Interaction volume radius: 5 \u00c5
Interaction volume height: 10 \u00c5
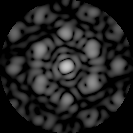
Disorder parameter: 0.424